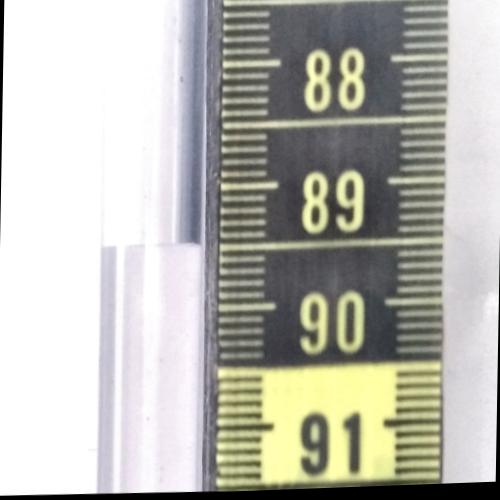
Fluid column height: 89.5 cm